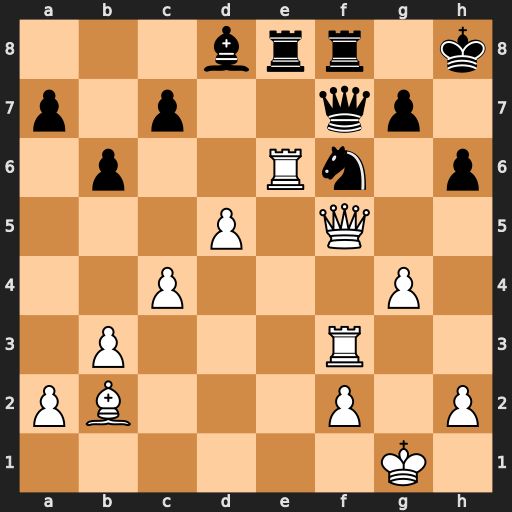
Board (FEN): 3brr1k/p1p2qp1/1p2Rn1p/3P1Q2/2P3P1/1P3R2/PB3P1P/6K1
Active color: w
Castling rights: -
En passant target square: -
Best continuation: g5 Rxe6 dxe6